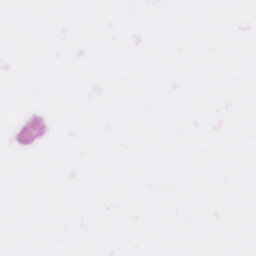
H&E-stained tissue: Pancreatic